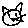
Label: cat